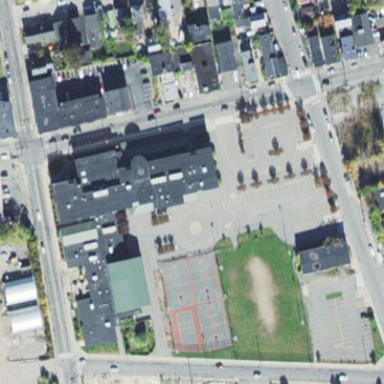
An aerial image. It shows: School building.